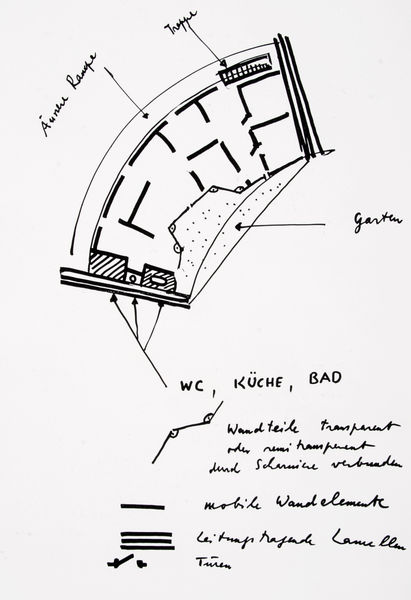
Titel: Intra-Raumstadt, Grundriss einer Wohneinheit, Entwurfsskizze
Künstler: Walter Jonas
Schlagwörter: weiß, grau, schwarz, skizze, zeichnung, architektur, schrift, grafik, graphik, linien, deutsch, striche, punkte, bad, veranda, schwarzweiß, text, küche, plan, vorlage, handschrift, pfeile, legende, erklärung, innenräume, einteilung, hausplan